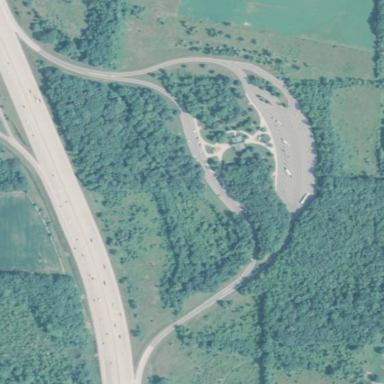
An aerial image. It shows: Rest area on the road.